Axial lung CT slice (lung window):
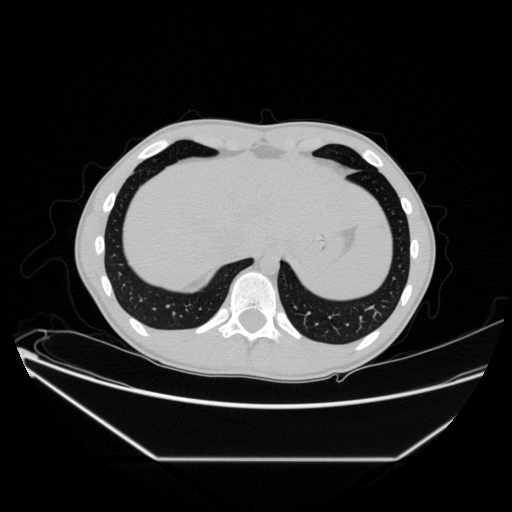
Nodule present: no